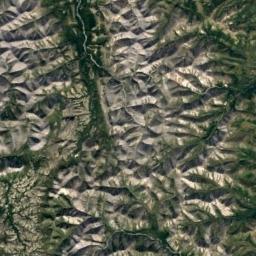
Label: mountain